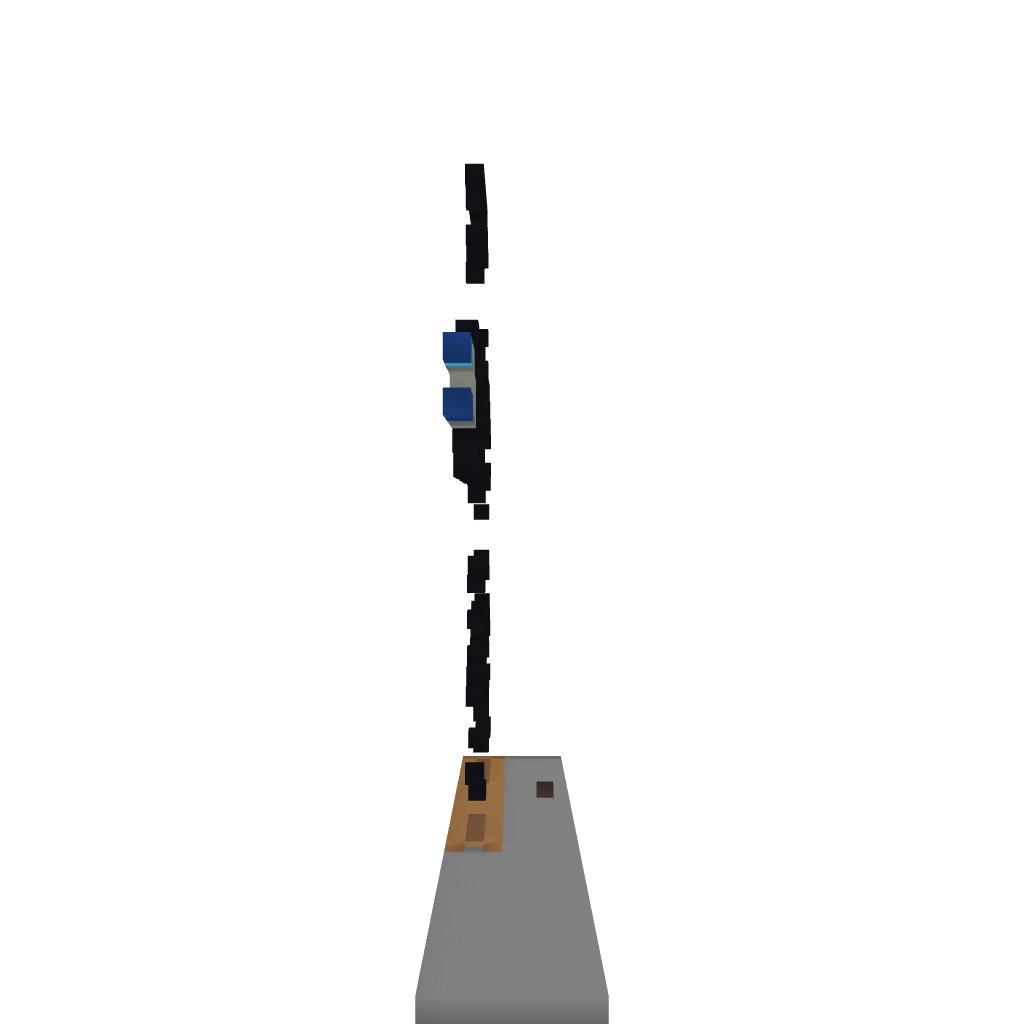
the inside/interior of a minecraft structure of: The 10th Doctor